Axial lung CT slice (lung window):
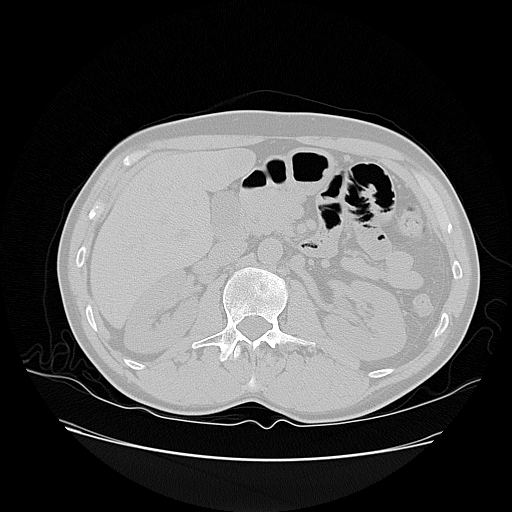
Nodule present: no